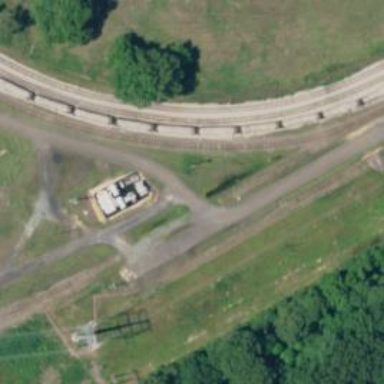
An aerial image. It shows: Level crossing along the railway.